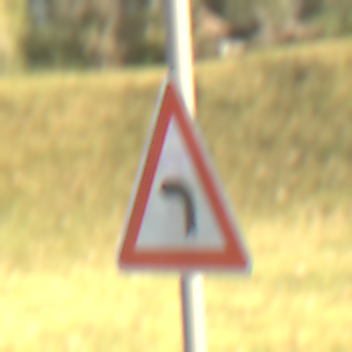
Verkehrszeichen: KurveLinks
Umgebung: Outdoor, Nature
Tageszeit: MorningAfternoon
Wetter: PartlyCloudy
Licht: Natural
Jahreszeit: NotSpecified
Kontrast: HighContrast